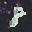
Label: 8